Aerial crown-view tile of a tropical tree (Barro Colorado Island, Panama), acquired 20240813:
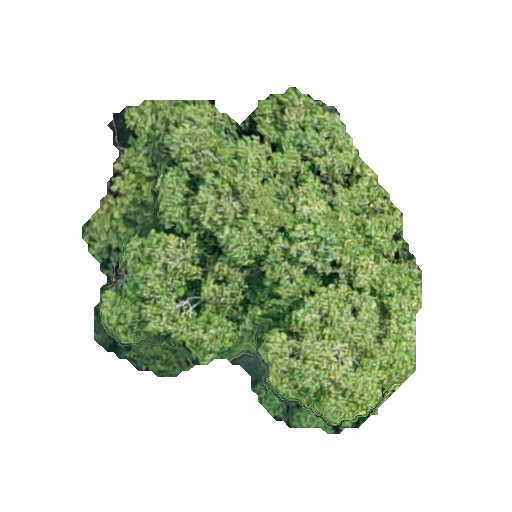
Species: Aspidosperma desmanthum
GBIF accepted scientific name: Aspidosperma desmanthum
Crown area: 126.194 m²